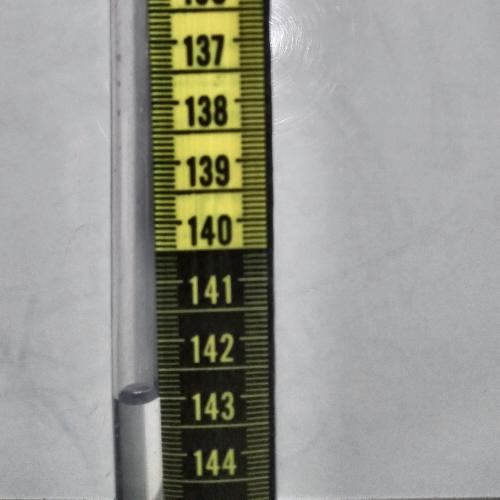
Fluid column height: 143.0 cm